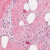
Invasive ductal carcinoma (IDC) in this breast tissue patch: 0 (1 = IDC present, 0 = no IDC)